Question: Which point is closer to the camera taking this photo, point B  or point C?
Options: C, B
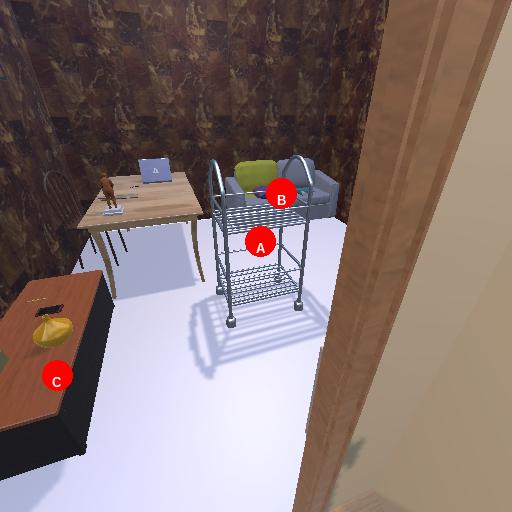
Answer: C